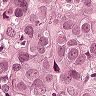
Metastatic tissue present: yes